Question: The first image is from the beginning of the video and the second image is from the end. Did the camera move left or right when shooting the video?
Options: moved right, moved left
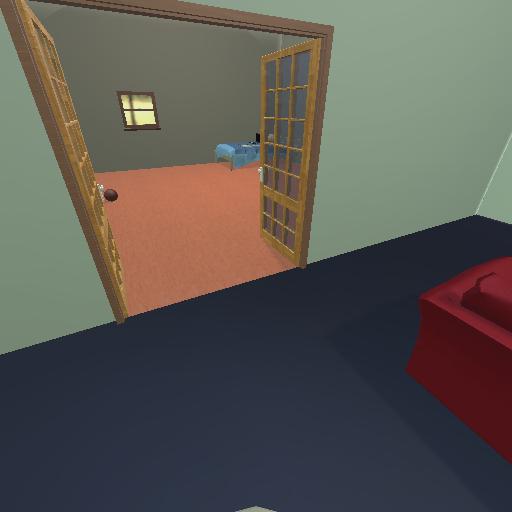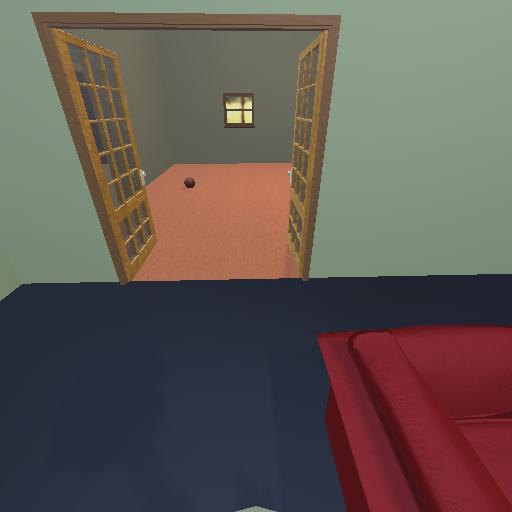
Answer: moved right